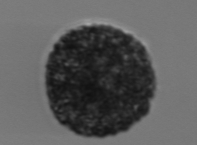
Label: Vicicitus_globosus